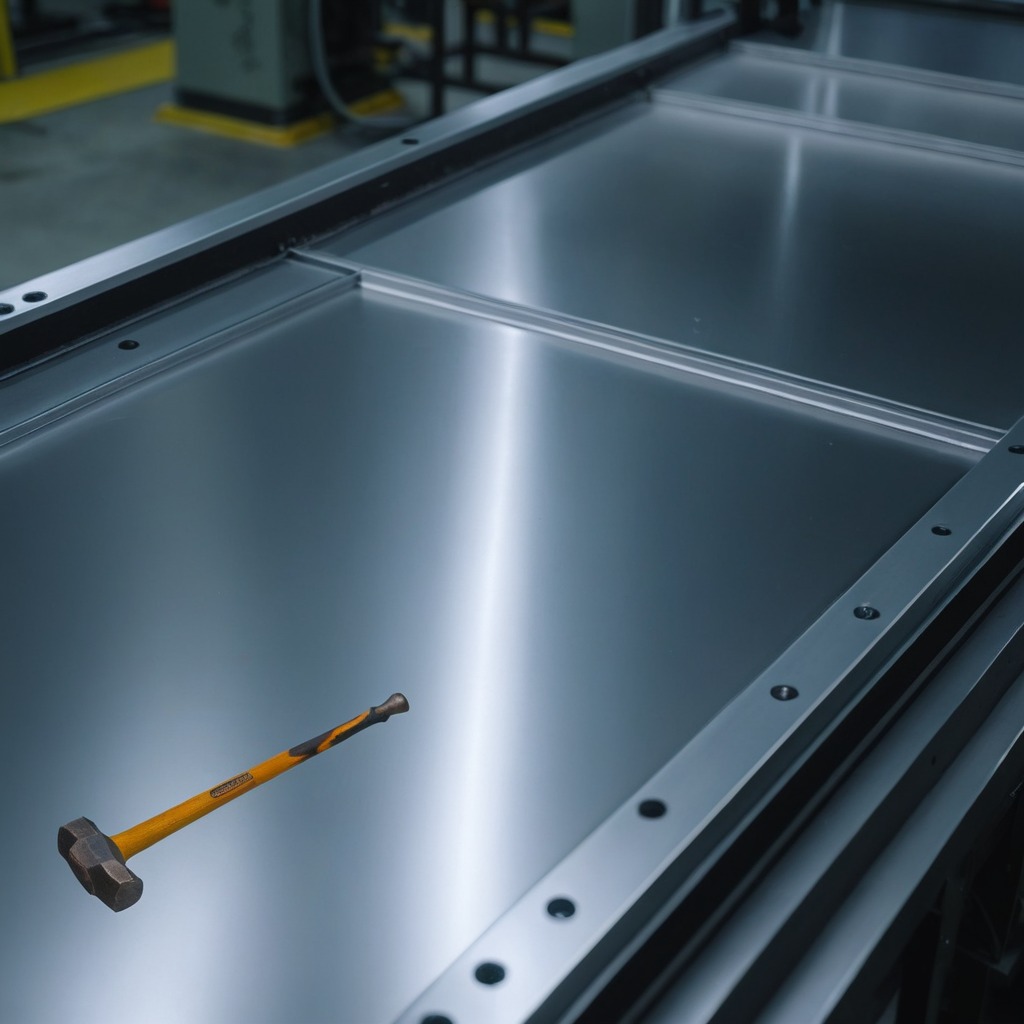
A hammer is lying on the metal table in a machine shop under fluorescent lights.